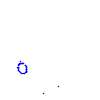
Particle: proton